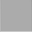
Piece: xx